Question: I'm using UITableView with various kinds of cells defined in the storyboard. The styles are all "Subtitle." For one cell type, the Identifier is "label," it's used in my table in two locations, and is fetched thusly:
'''
UITableViewCell *cell = [tableView dequeueReusableCellWithIdentifier:@"label" forIndexPath:indexPath];
'''
The code to populate the text labels is:
'''
// cell {0,0} {section,row}
cell.textLabel.text = @"";
cell.detailTextLabel.text = @"Subtitle 1";
NSLog(@"%@",cell); // <UITableViewCell: 0x13ee183c0; frame = (0 26; 320 52); text = ''; ...
'''
And
'''
// cell {6,0}
cell.textLabel.text = @"Version";
cell.detailTextLabel.text = @""; // using @" " instead cures the problem
NSLog(@"%@",cell); // <UITableViewCell: 0x13ee183c0; frame = (0 1022; 320 52); text = 'Version'; ...
'''
At launch, cell {0,0} shows the proper text. When I scroll down, cell {6,0} shows the proper text. (the reused 'cell.text = 'Version''). If I scroll cell {0,0} out of view, then scroll back to the top, cell {0,0} is okay (the reused 'cell.text = ''').
In cell {6,0}, if I use '@" "' instead of '@""' for 'detailTextLabel', then the problem goes away, but the spacing in the cell is incorrect ("Version" is no longer vertically centered).
It's curious that 'cell.text' (a deprecated property) is not empty in the second case, but explicitly setting 'cell.text' back to nil or '@""' in {0.0} makes no difference.
Why is the first cell blank when reused in section 6?
Here is a simplified version of my code that still demonstrates the problem.
'''
- (NSInteger)numberOfSectionsInTableView:(UITableView *)tableView
{
return 10;
}
- (NSInteger)tableView:(UITableView *)tableView numberOfRowsInSection:(NSInteger)section
{
return 2;
}
- (UITableViewCell *)tableView:(UITableView *)tableView cellForRowAtIndexPath:(NSIndexPath *)indexPath
{
NSString *resueIdentifier;
if ( indexPath.section == 0 && indexPath.row == 0 ) {
resueIdentifier = @"label"; // in the nib, this is a cell with no other controls
} else if ( indexPath.section == 6 && indexPath.row == 0 ) {
resueIdentifier = @"label";
} else { // all other rows for demo contain a UISwitch
resueIdentifier = @"switch"; // in the nib, this is a cell with a UISwitch (e.g., Settings)
}
UITableViewCell *cell = [tableView dequeueReusableCellWithIdentifier:resueIdentifier forIndexPath:indexPath];
// never nil -- that always returns a cell from the storyboard/nib
if ( indexPath.section == 0 && indexPath.row == 0 ) {
cell.textLabel.text = @""; // no title
cell.detailTextLabel.text = @"This is detail text";
} else if ( indexPath.section == 6 && indexPath.row == 0 ) {
cell.textLabel.text = @"Version X";
cell.detailTextLabel.text = @""; // no detail text (this causes the problem)
} else {
cell.textLabel.text = @"X";
cell.detailTextLabel.text = @"Y";
}
return cell;
}
'''
To see the issue, scroll down to section 6 (see "Version X" in the cell), then scroll back to the top. The top row will be empty (should display "This is detail text"). Next scroll down so row 0 is out of view, then scroll back to the top (row 0 will show the detail text).
Here's a sample of my storyboard (the "label" row is selected):

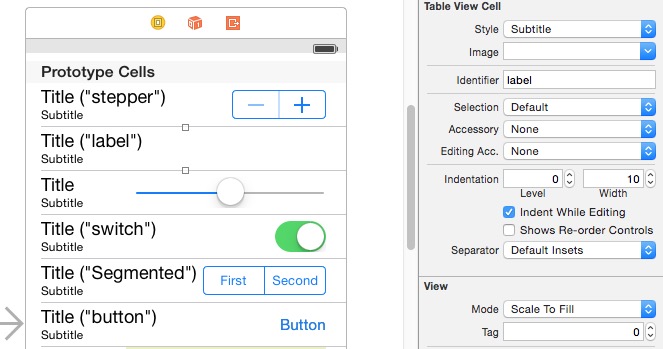
Answer: Solution: add '[cell layoutIfNeeded]' at the end of 'tableView:cellForRowAtIndexPath:'
(Might this be an Apple bug when using a storyboard with various types of prototype cells?)
Suggested by <URL>